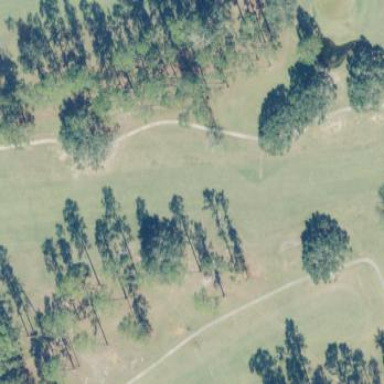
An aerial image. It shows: Scenic golf fairway.